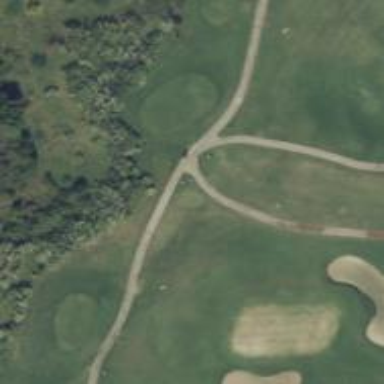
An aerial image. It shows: Path for both roads and golfers.